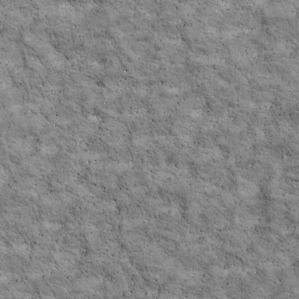
Label: non_frost